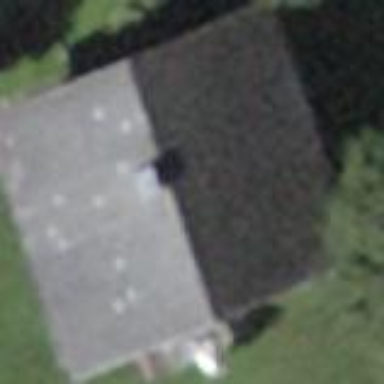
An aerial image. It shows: Building with tiled roof.